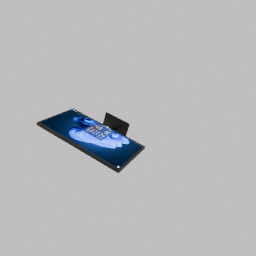
Label: electronics